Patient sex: M
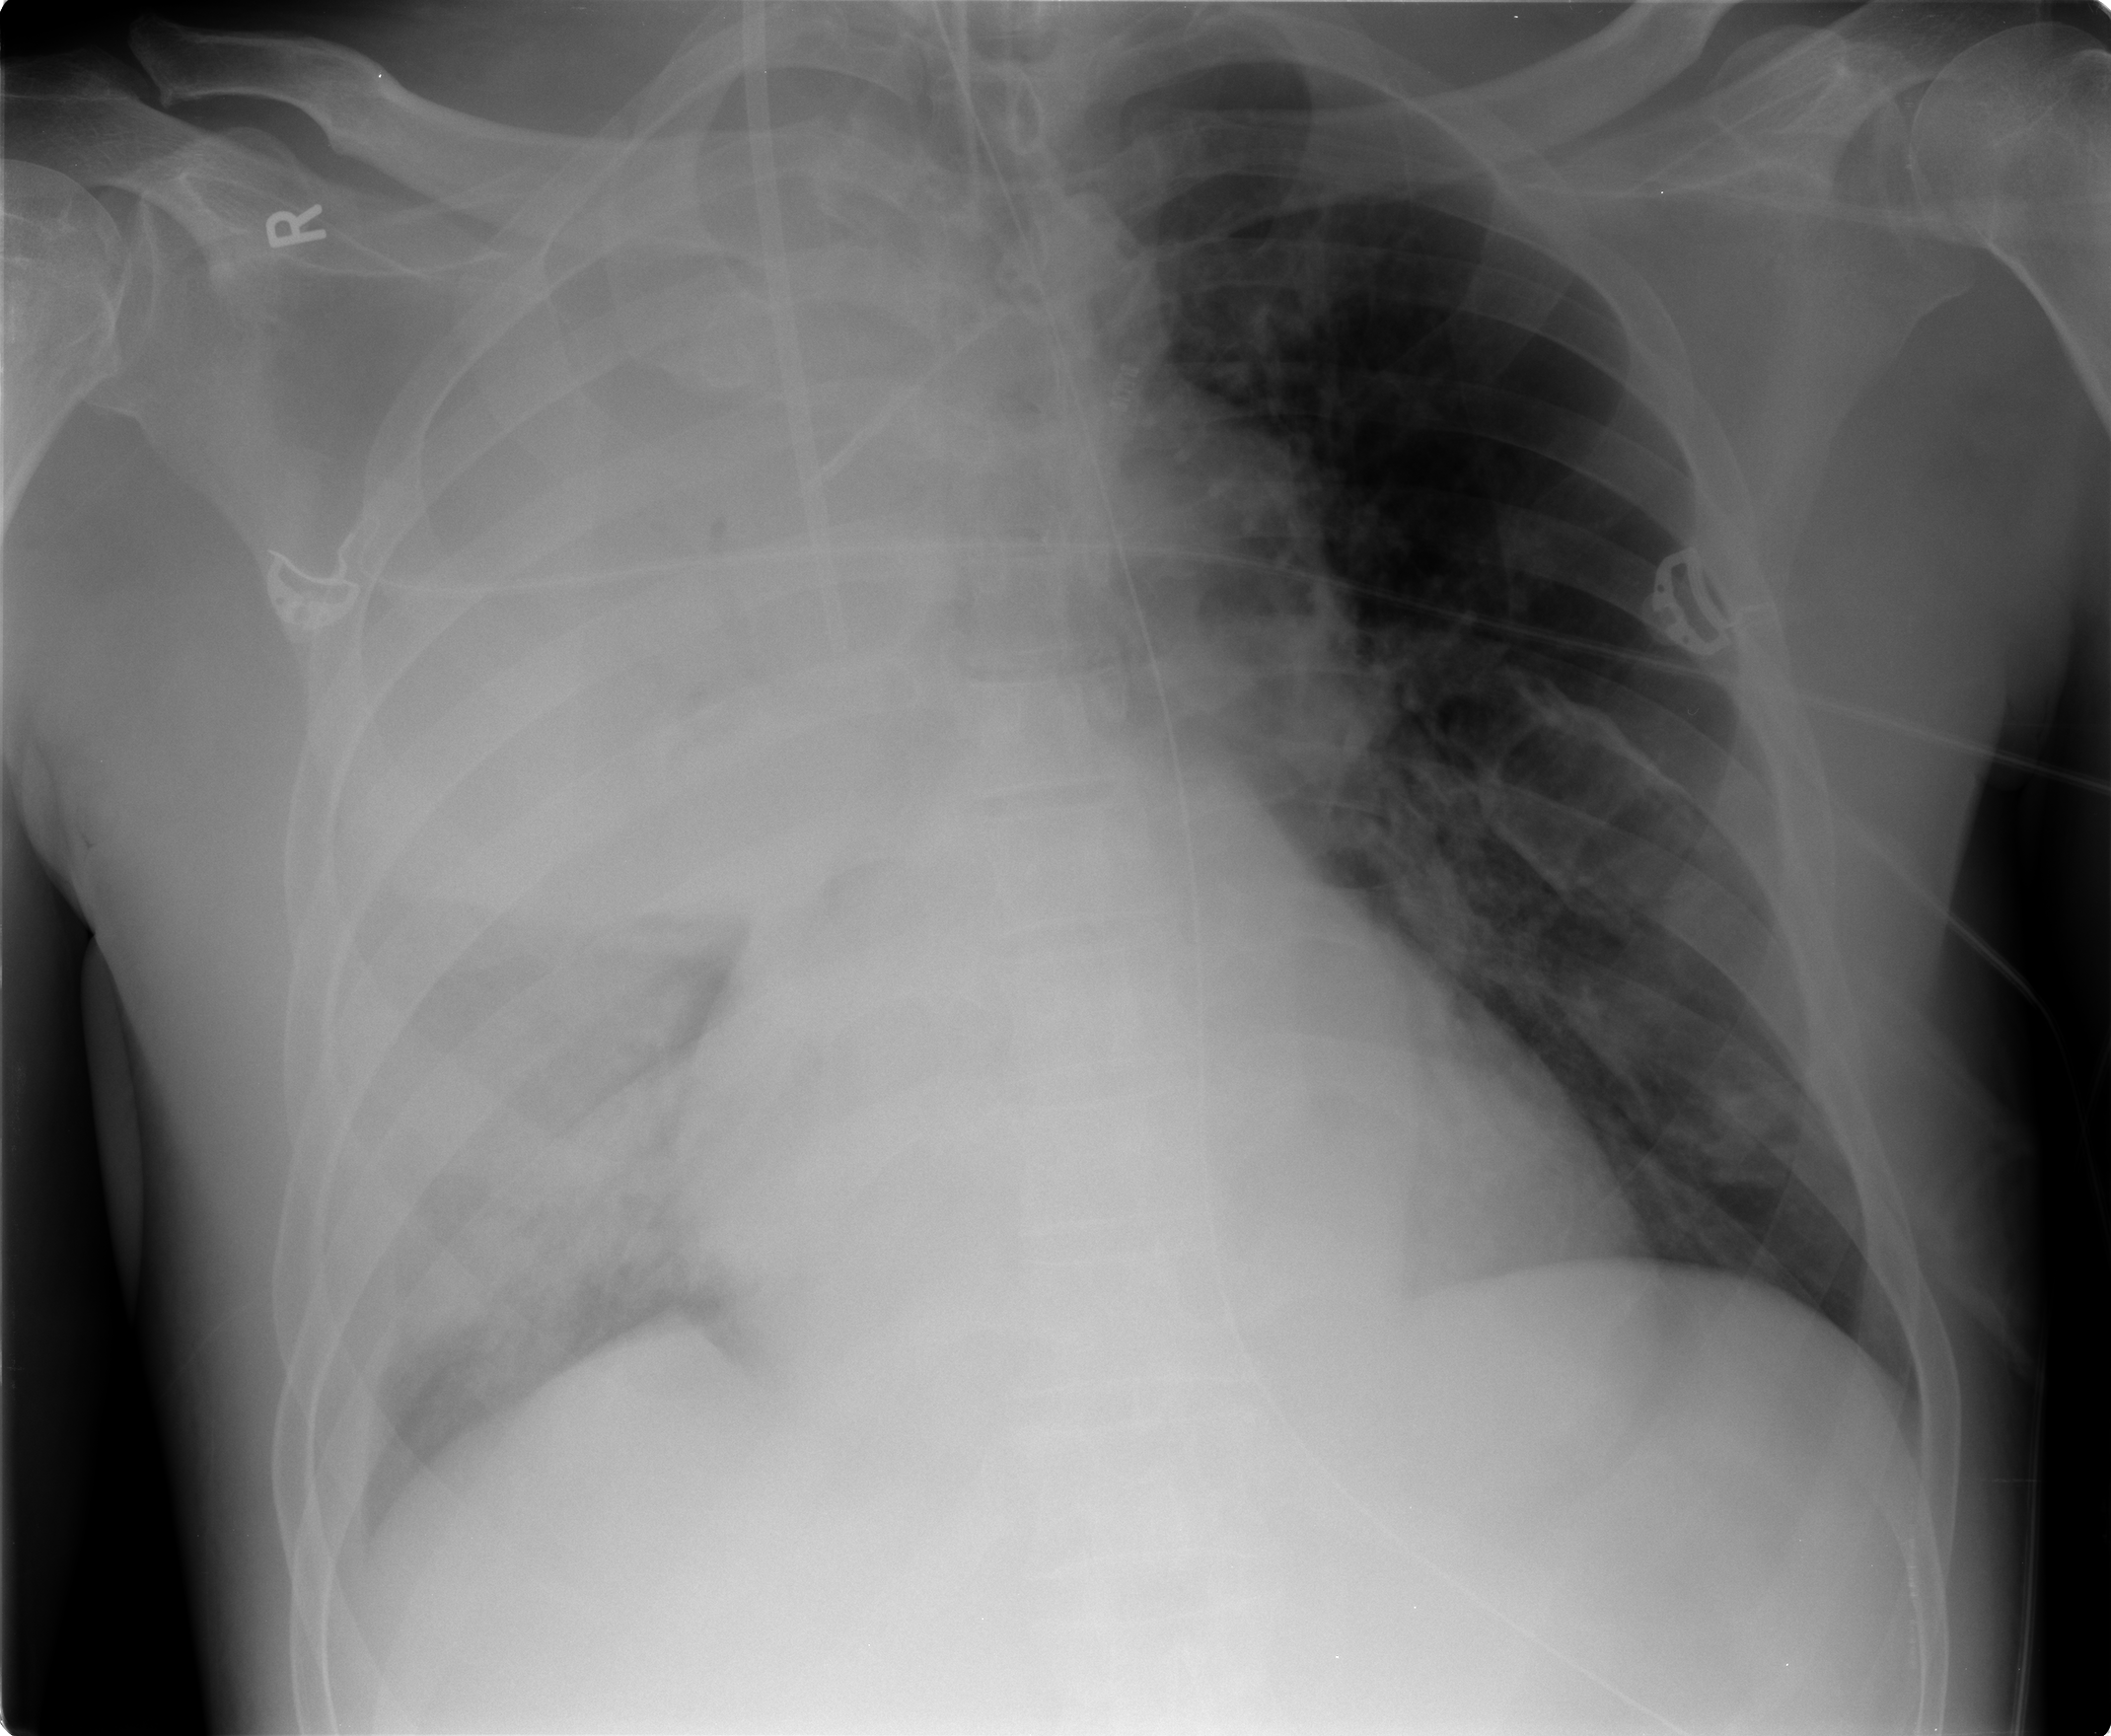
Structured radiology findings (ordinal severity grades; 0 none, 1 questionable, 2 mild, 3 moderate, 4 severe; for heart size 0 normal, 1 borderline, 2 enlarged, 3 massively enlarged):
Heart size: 2
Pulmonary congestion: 0
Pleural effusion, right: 2
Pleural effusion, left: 0
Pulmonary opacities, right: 4
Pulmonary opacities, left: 0
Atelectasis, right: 4
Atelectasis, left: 1